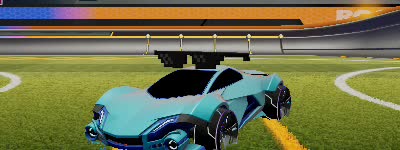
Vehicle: werewolf